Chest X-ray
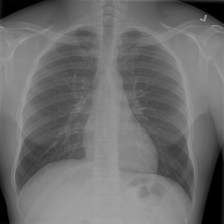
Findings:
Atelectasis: negative
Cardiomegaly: negative
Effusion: negative
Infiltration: negative
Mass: negative
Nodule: negative
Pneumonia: negative
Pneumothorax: negative
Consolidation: negative
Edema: negative
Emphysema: negative
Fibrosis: negative
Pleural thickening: negative
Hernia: negative